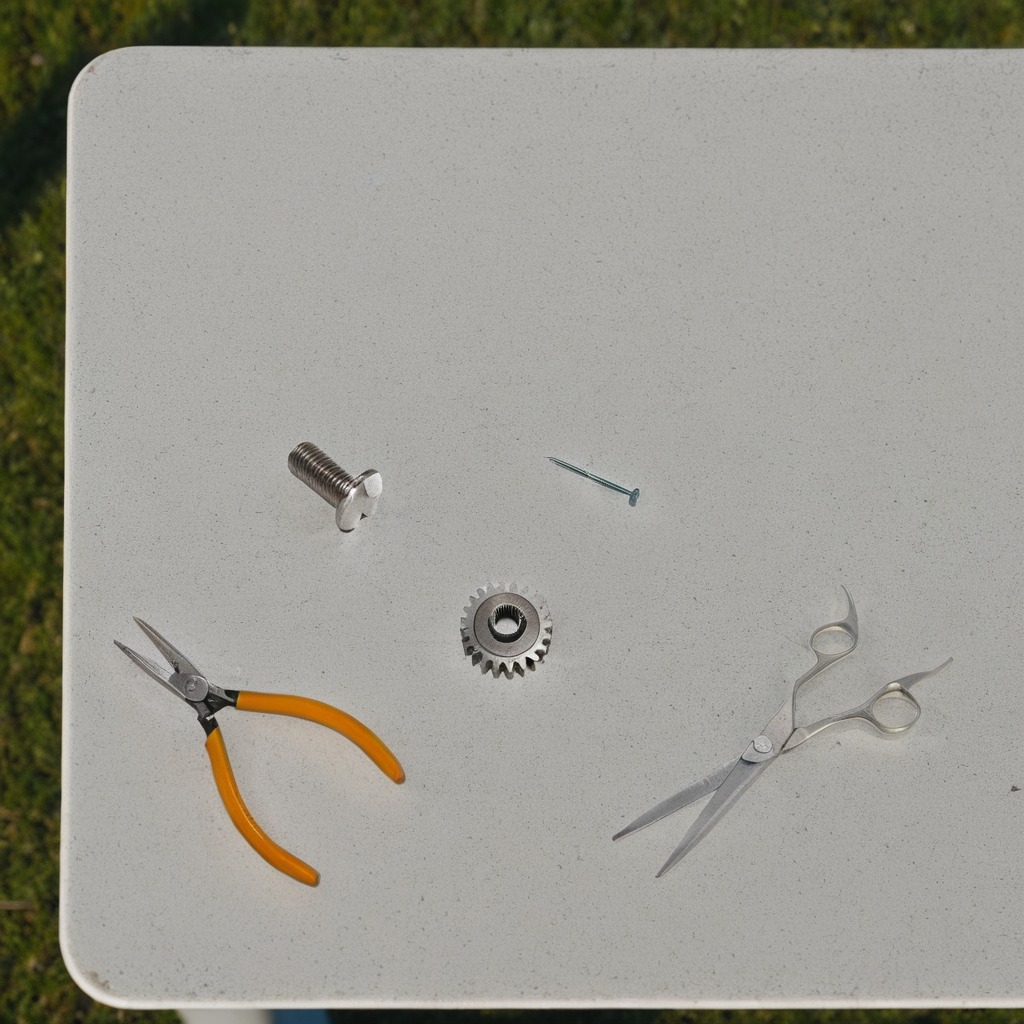
A steel gear with teeth, a metal machine screw, an iron nail, pliers, and a pair of scissors are lying on the utility table.